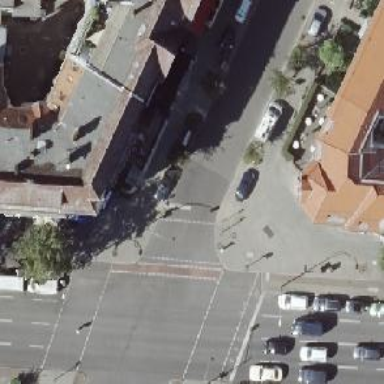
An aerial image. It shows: Asphalt footway with cycling lane crossing.